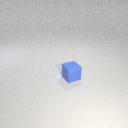
small blue rubber cube